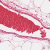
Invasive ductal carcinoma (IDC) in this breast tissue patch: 0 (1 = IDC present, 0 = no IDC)